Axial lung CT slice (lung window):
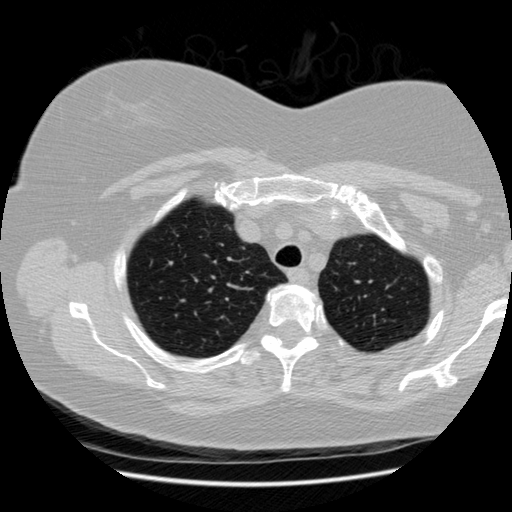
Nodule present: no